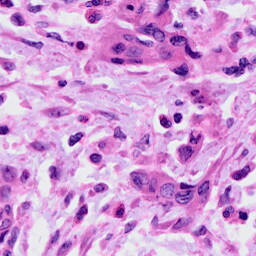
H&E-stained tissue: Cervix